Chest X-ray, PA view. Patient: 55 years old, sex F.
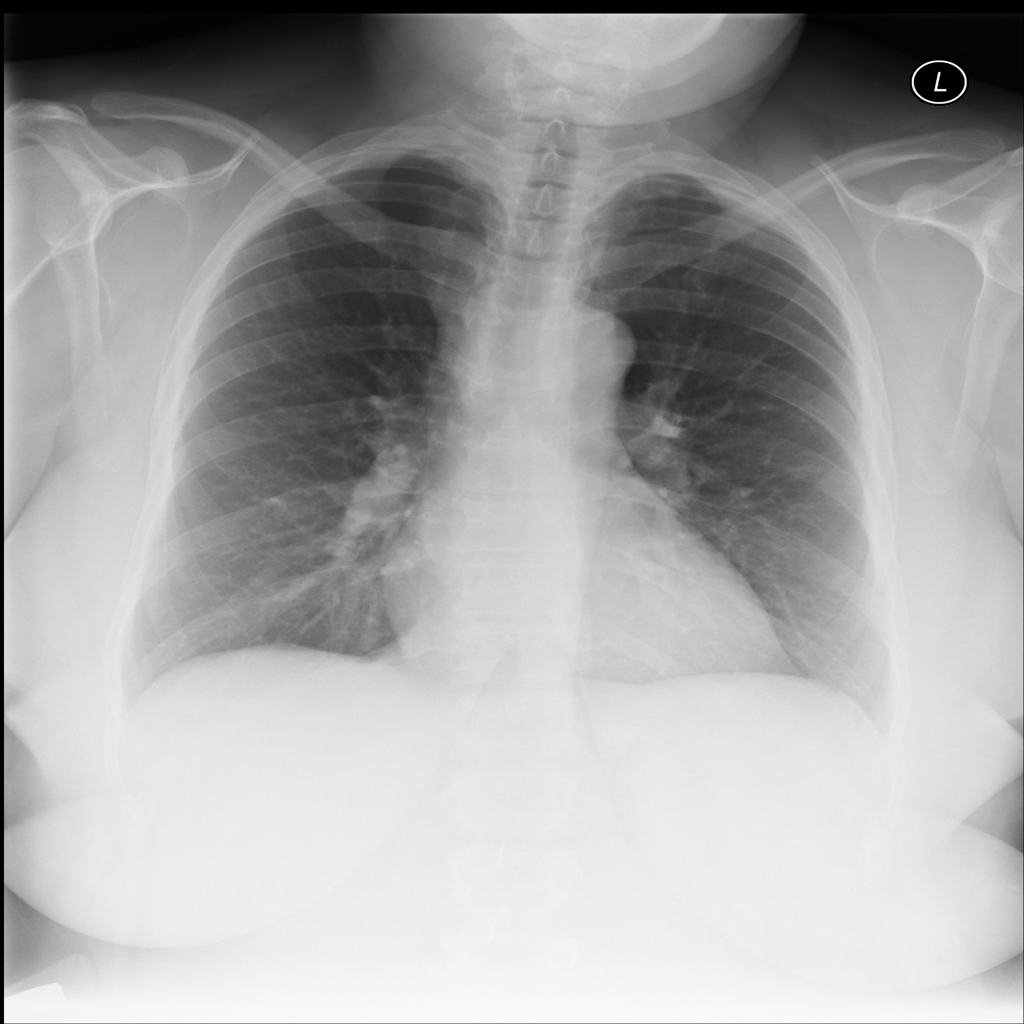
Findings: No Finding